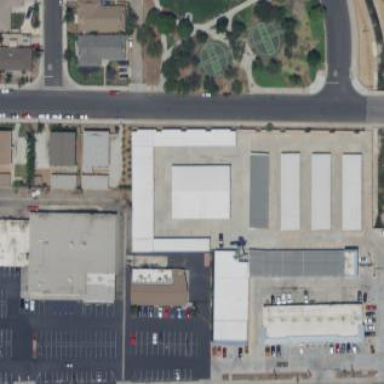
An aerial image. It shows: Warehouse.